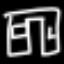
Label: pants